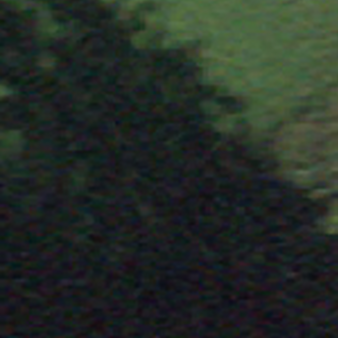
Label: other